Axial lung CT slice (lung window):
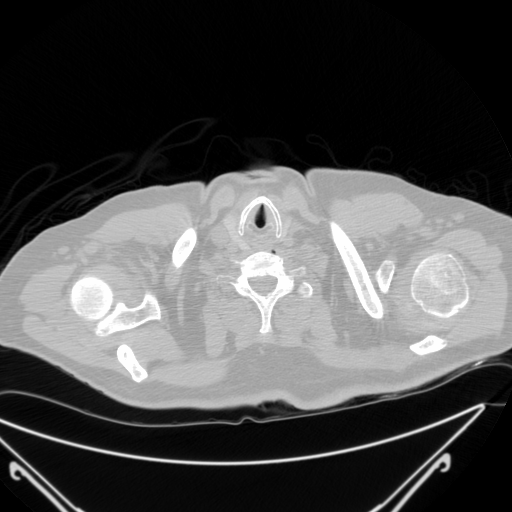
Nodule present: no